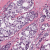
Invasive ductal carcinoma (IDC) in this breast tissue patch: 1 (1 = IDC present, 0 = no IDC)